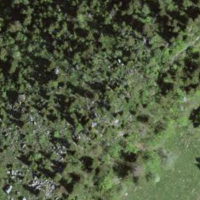
EUNIS habitat code: 23
Species observed at this site:
Cardamine heptaphylla
Campanula latifolia